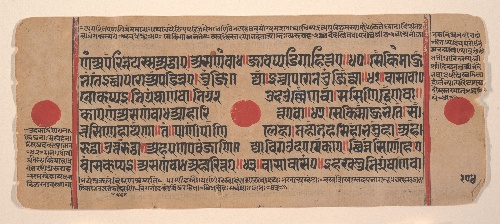
Date: 15th century
Object type: Folio
Classification: Paintings
Medium: Ink, opaque watercolor, and gold on paper
Culture: India (Gujarat)
Dimensions: 4 3/8 x 10 5/8 in. (11.1 x 27 cm)
Department: Asian Art
Credit line: Rogers Fund, 1955
Accession year: 1955
Repository: Metropolitan Museum of Art, New York, NY